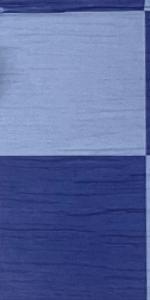
Label: Empty